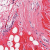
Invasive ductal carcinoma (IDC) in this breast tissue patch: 0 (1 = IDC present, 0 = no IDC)